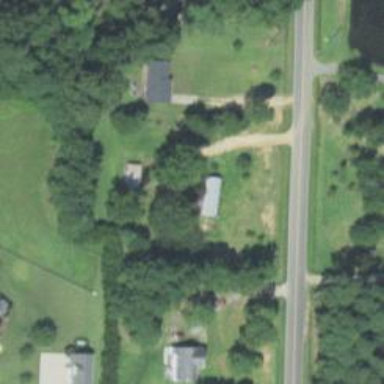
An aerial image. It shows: Driveway leading to service road.